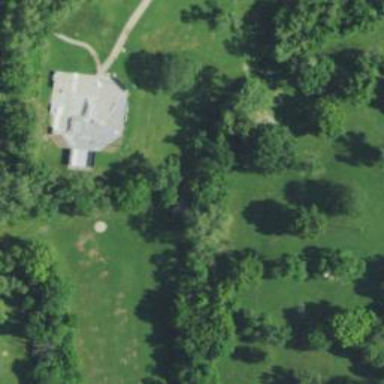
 popular sport where players throw frisbees into baskets in as few shots as possible."